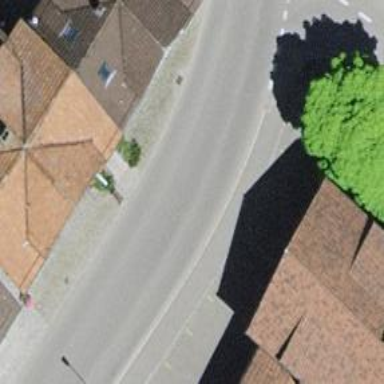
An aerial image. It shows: Left sidewalk along asphalt tertiary road.